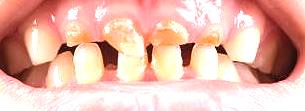
Condition: hypodontia